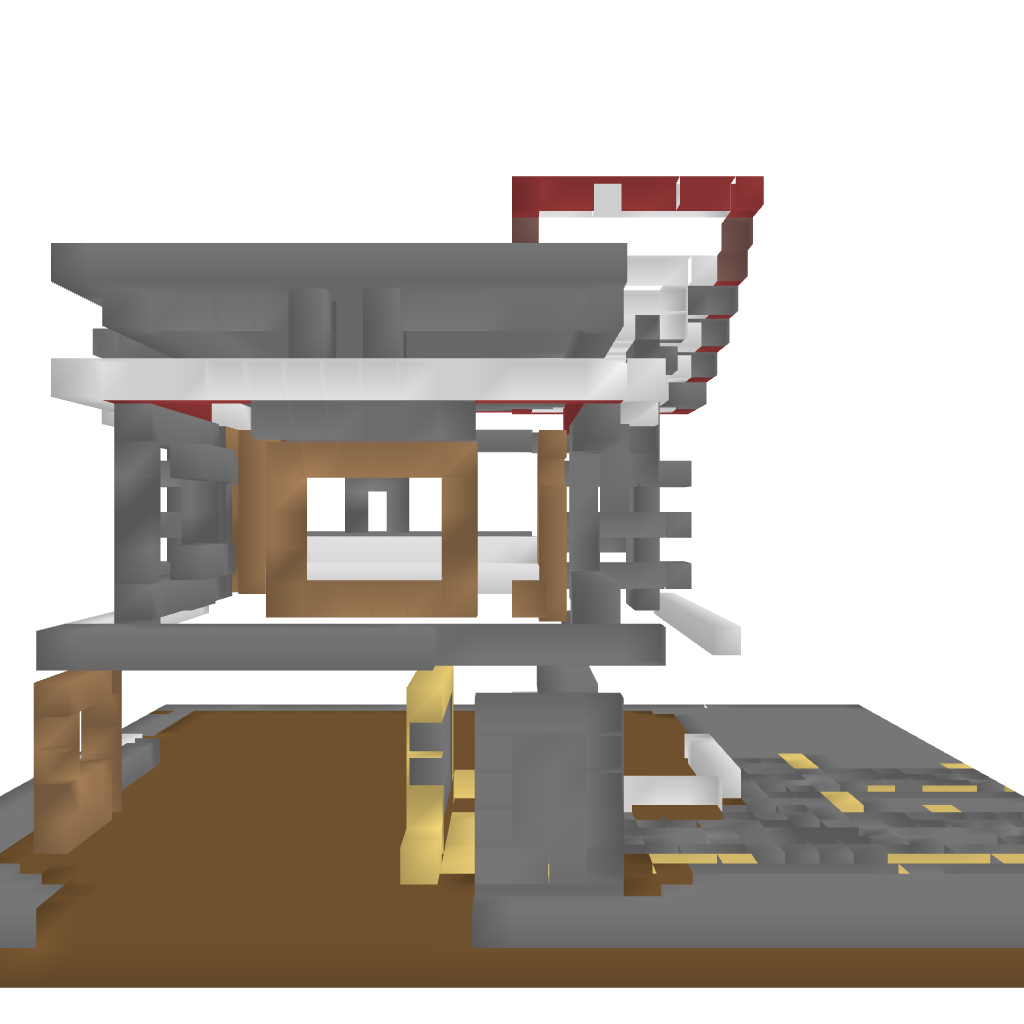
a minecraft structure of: Modern House [D.I.Y Interior] bad low quality